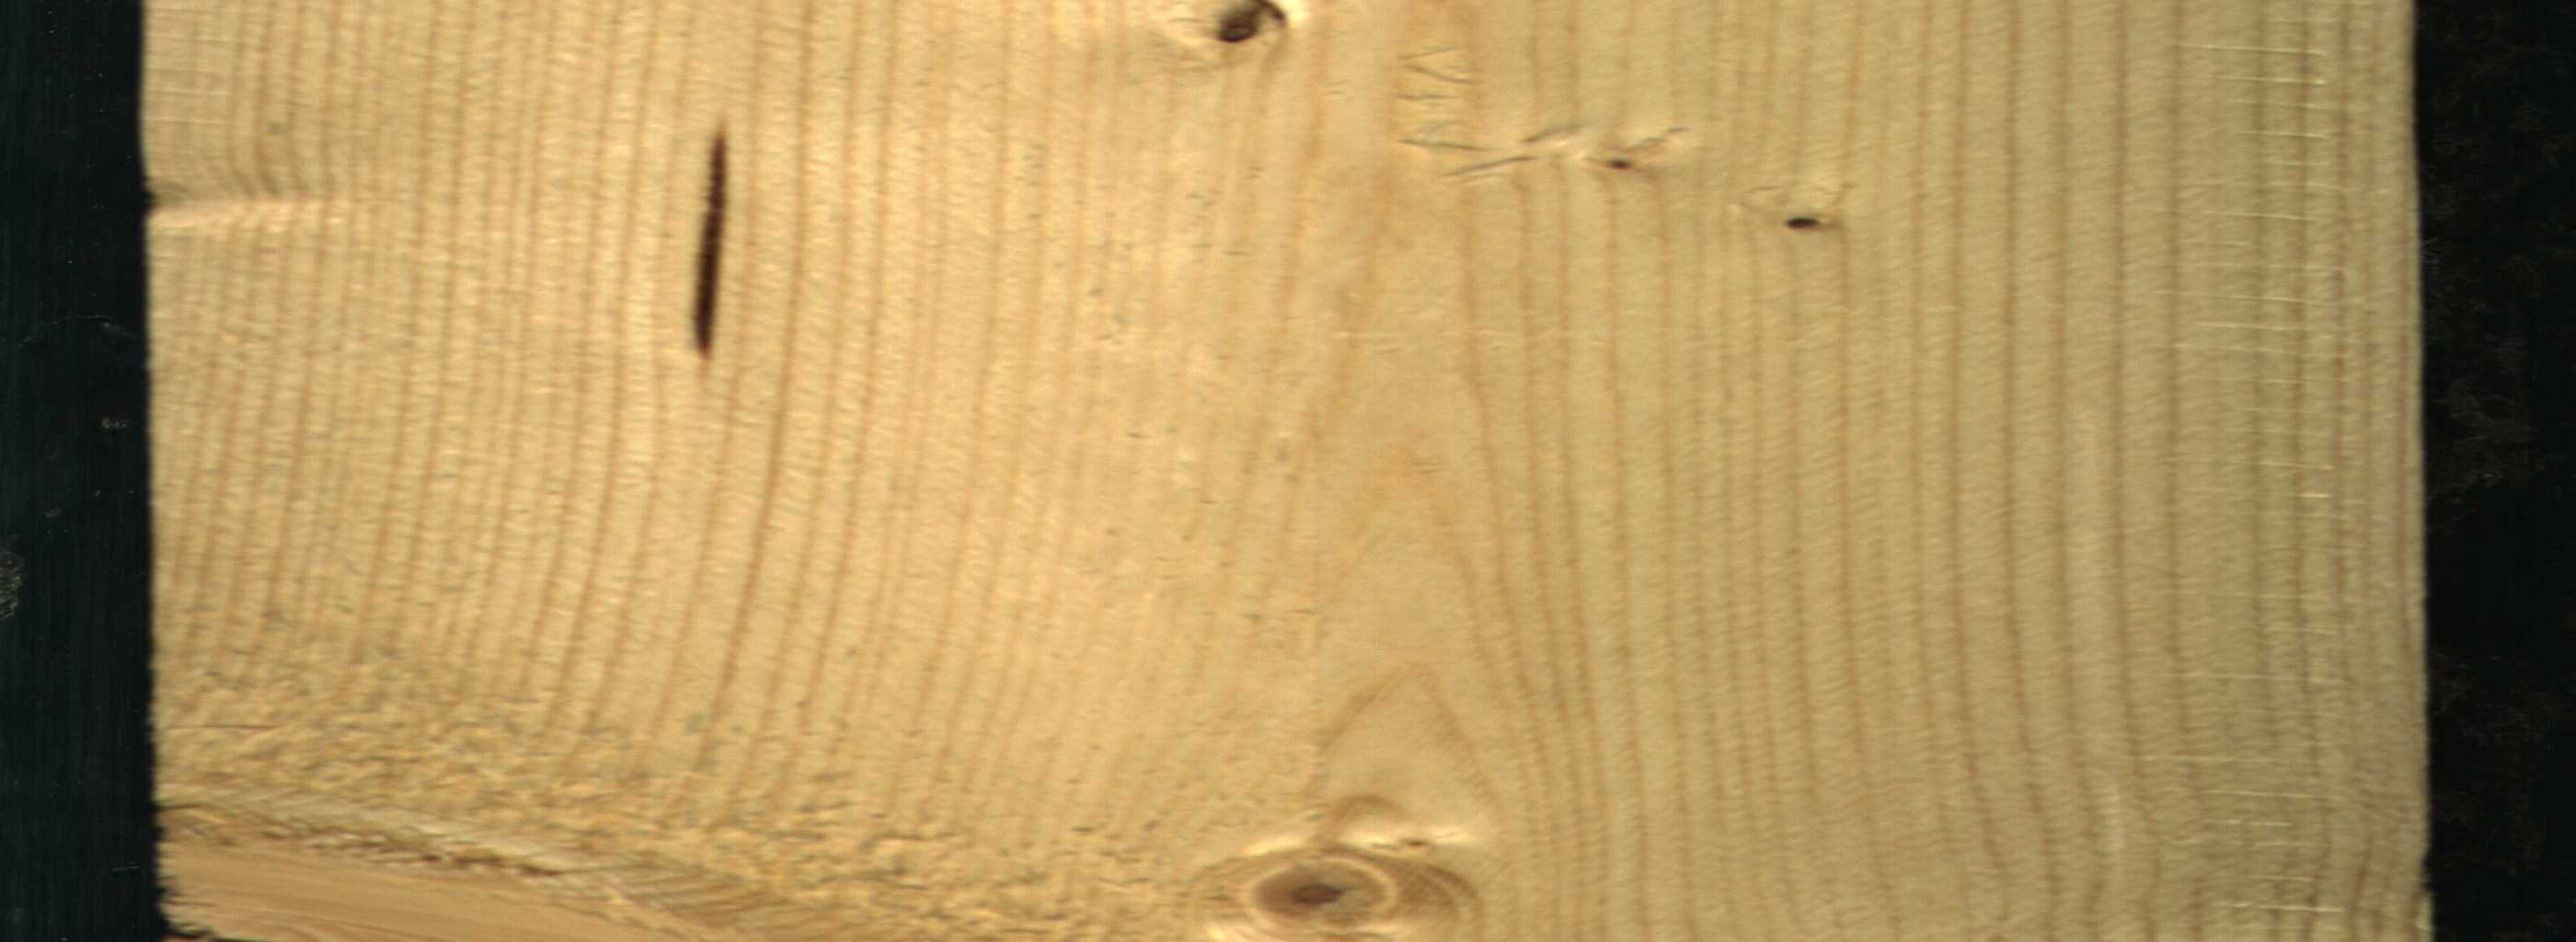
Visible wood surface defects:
resin
Dead_Knot
Dead_Knot
Dead_Knot
Live_Knot
Live_Knot